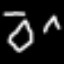
Label: octagon